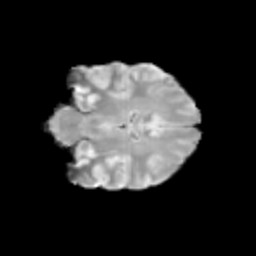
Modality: T2w
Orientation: coronal
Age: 12
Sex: female
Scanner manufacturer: siemens
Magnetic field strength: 3 T
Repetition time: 3.8 s
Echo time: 0.07 s